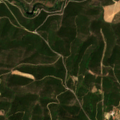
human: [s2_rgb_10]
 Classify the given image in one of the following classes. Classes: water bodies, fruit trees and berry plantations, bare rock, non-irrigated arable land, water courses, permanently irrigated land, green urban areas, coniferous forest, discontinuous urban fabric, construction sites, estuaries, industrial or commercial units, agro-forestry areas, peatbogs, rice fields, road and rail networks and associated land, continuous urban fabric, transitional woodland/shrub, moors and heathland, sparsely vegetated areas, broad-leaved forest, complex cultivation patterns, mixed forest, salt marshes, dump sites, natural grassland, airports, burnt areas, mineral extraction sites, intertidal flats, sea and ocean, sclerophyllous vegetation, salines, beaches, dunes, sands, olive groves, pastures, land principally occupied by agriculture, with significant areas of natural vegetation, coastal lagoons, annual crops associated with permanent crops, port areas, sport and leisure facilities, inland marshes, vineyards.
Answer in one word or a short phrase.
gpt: land principally occupied by agriculture, with significant areas of natural vegetation, moors and heathland, transitional woodland/shrub